Interaction volume radius: 5 \u00c5
Interaction volume height: 30 \u00c5
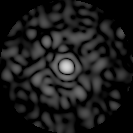
Disorder parameter: 0.84